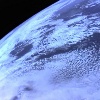
Label: cloud